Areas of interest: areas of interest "Jianqiao Cultural and Sports Center"
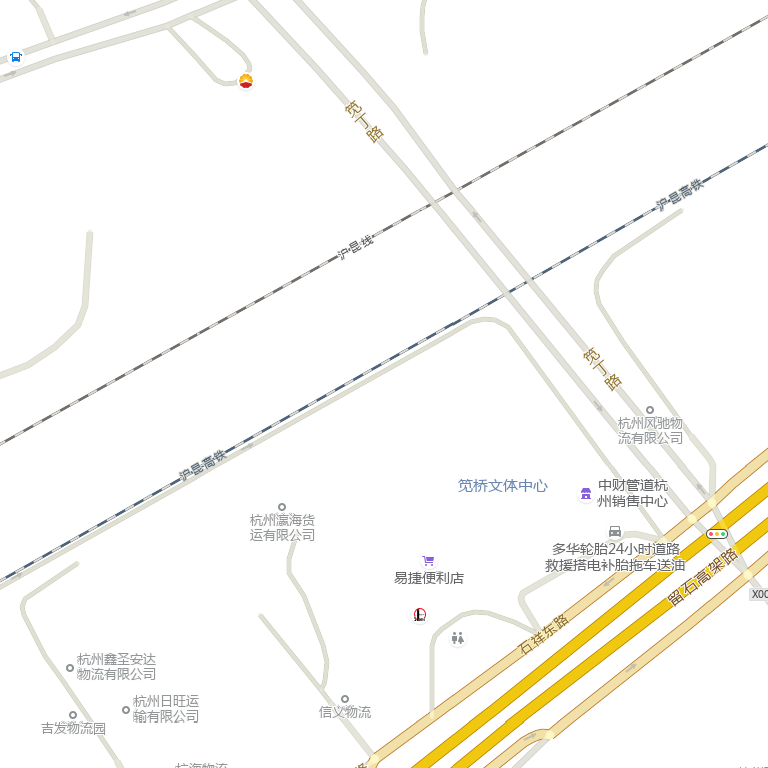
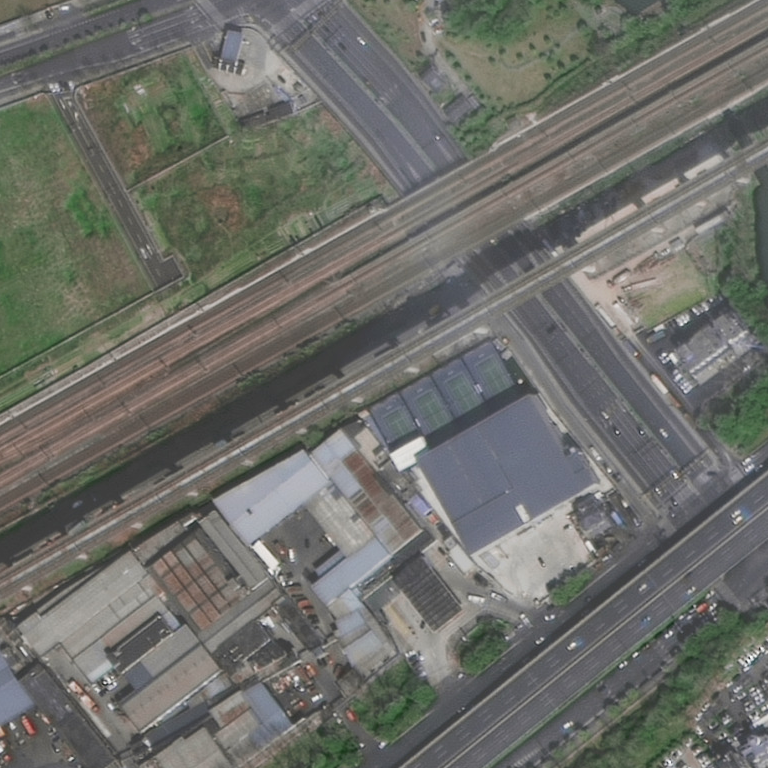